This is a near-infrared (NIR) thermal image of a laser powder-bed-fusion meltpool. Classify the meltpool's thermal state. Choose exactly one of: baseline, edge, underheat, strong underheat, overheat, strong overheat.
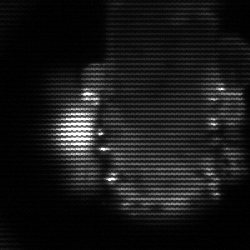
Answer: strong underheat